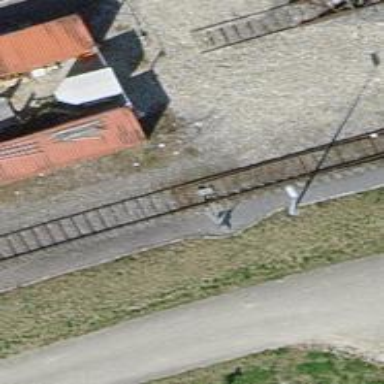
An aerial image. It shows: Siding railway track with one rail.